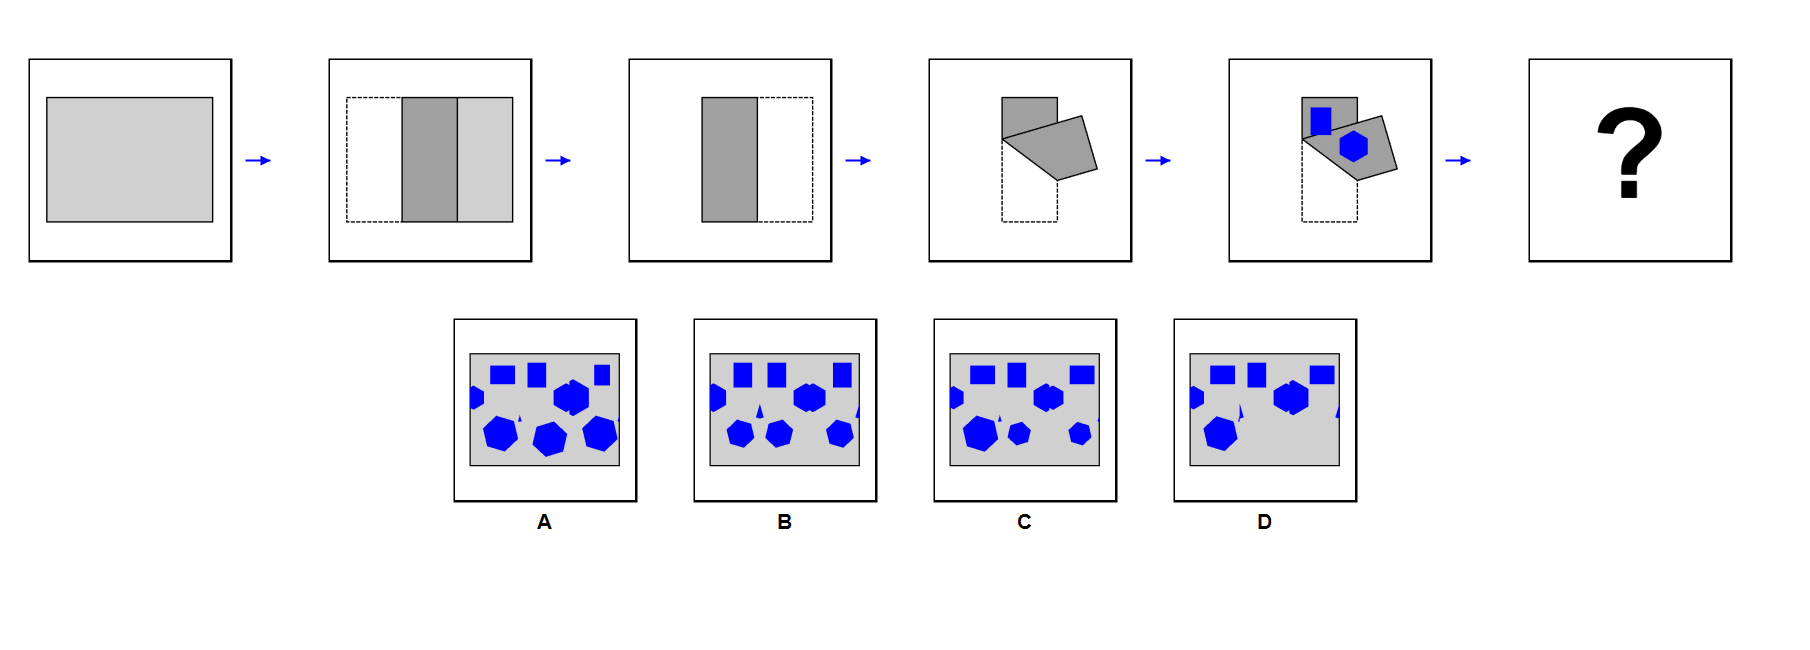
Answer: B